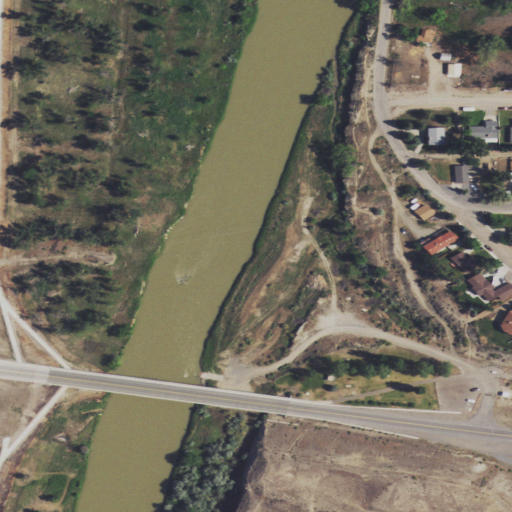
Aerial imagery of valley in Wyoming named Tin Can Alley containing woody wetlands, low intensity development, open water, medium intensity development, shrub, high intensity development, and open development